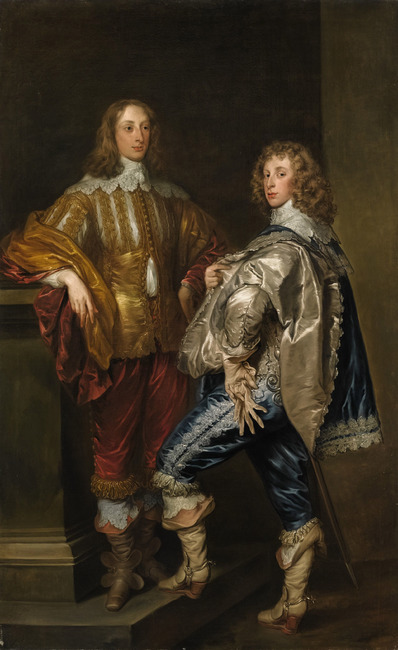
Title: Double portrait of Lord John Stewart (1621-1644) en Lord Bernard Stewart, later Earl of Lichfield (1623-1645)
Artist: after Anthony van Dyck
Earliest date: 1638
Latest date: 1638
Genre: painting
Iconography: Gloves
Keywords: double portrait, young man, full-length portrait, leaning, facing front, long hair (men's hairstyle), hand on side, glove/gloves in hand, boot